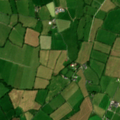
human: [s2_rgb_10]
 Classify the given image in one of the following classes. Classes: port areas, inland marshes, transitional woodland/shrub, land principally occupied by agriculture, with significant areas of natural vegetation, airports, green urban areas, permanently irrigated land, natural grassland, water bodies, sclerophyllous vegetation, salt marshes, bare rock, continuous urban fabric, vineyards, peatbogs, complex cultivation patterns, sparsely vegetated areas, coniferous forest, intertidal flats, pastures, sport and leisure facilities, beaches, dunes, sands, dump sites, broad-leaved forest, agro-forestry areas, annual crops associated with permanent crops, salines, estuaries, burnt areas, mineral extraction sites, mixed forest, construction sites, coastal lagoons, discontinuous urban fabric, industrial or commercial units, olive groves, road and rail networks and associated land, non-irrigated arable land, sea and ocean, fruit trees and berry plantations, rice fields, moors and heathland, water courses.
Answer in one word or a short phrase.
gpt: pastures